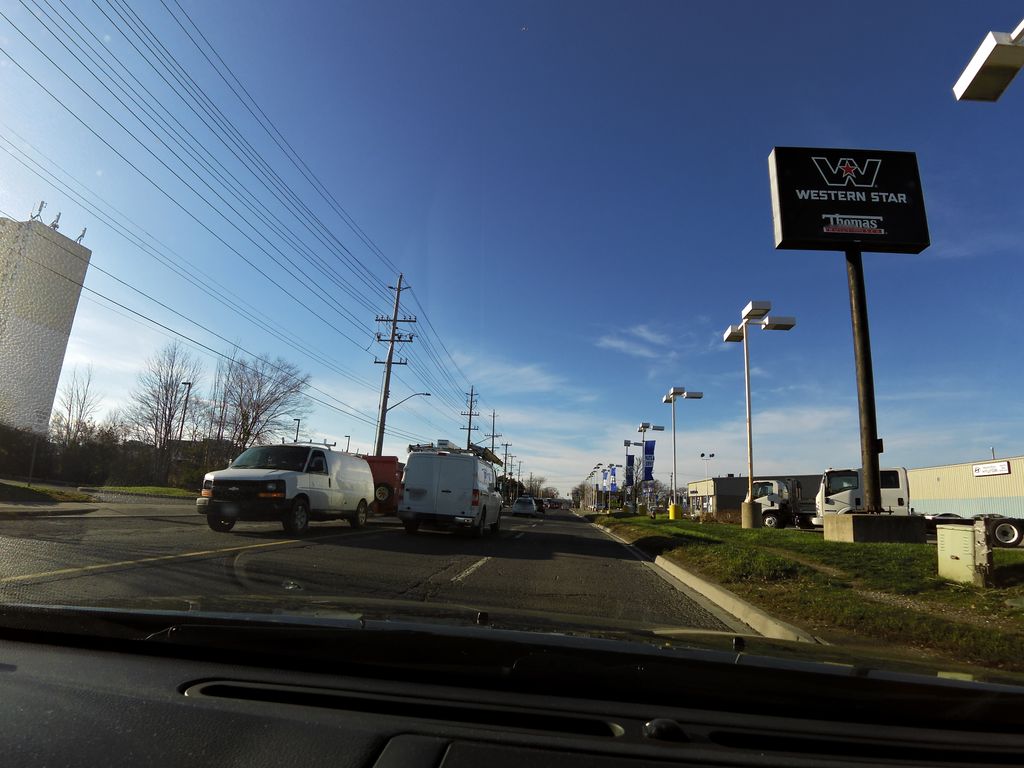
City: hamilton